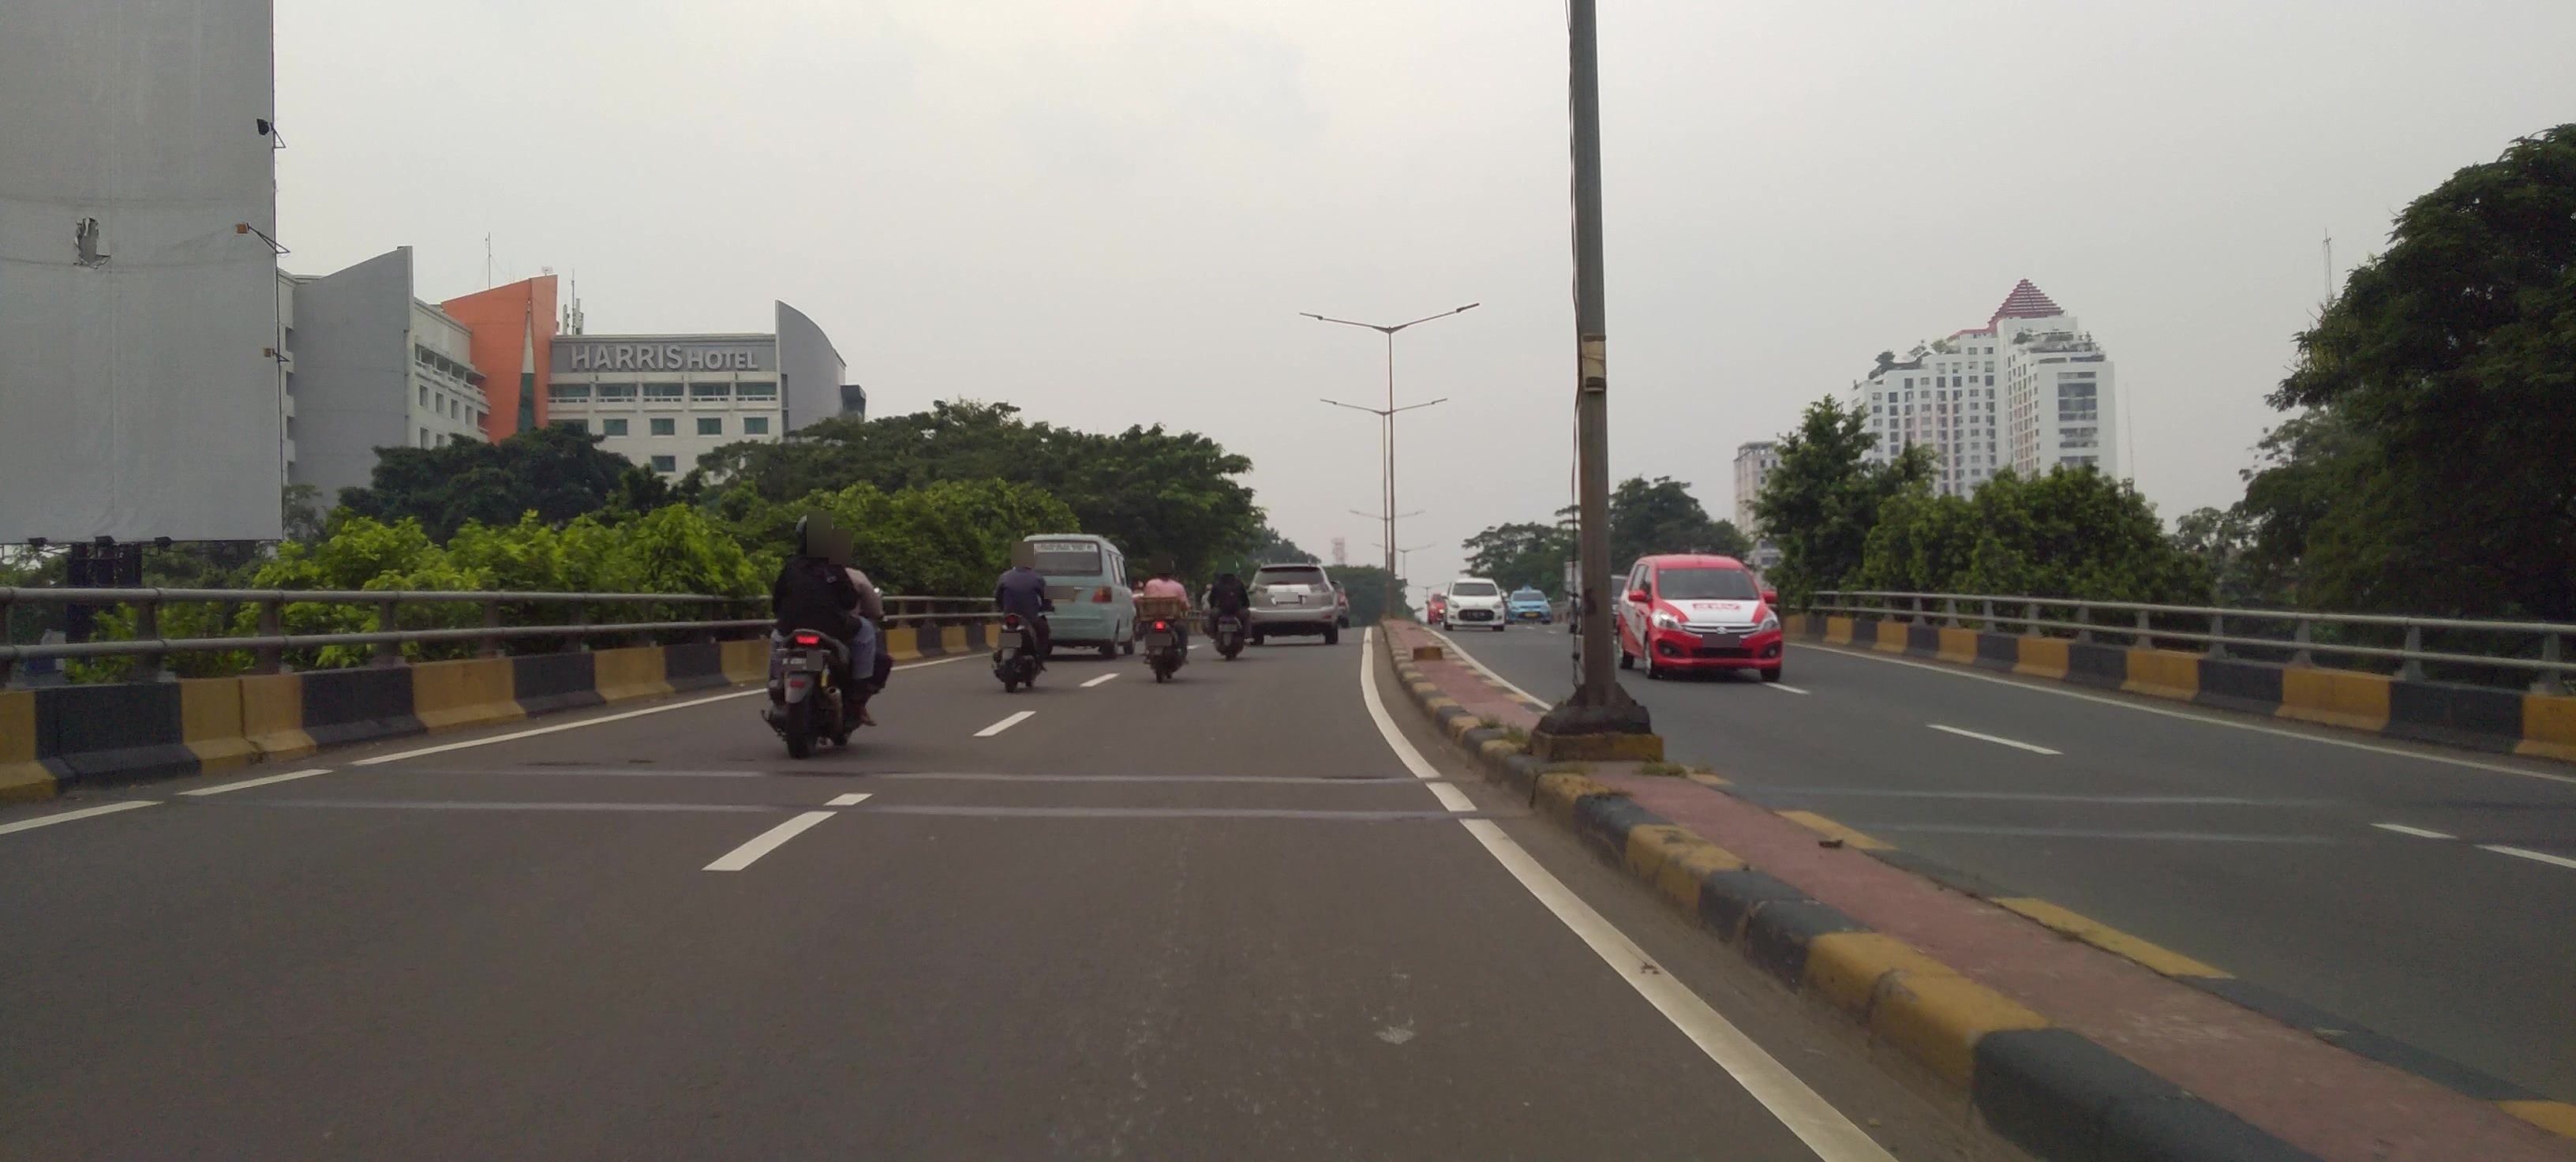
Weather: cloudy
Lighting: day
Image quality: good
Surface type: driving surface
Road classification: primary
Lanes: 2
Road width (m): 5.65, 8
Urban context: urban centre
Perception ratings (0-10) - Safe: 6.73, Lively: 7, Beautiful: 1.51, Boring: 2.96, Depressing: 8.29, Wealthy: 2.56